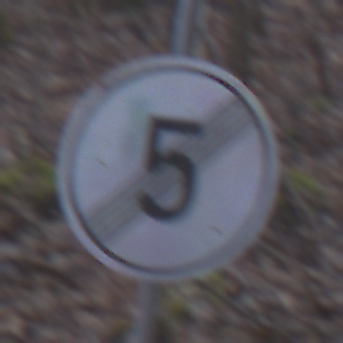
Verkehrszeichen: EndeGeschwindigkeit5
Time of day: MorningAfternoon
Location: Outdoor (Nature)
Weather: Overcast
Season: Winter
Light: Natural